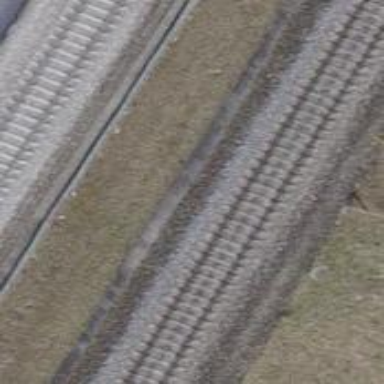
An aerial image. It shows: Single-track electrified railway with contact line.